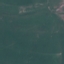
Label: Pasture